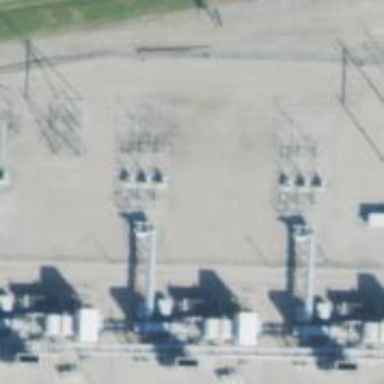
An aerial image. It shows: Switch used for power control.